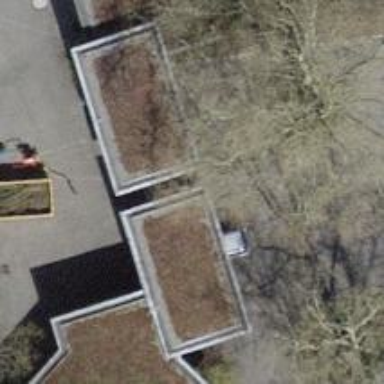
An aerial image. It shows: View of roof of building.